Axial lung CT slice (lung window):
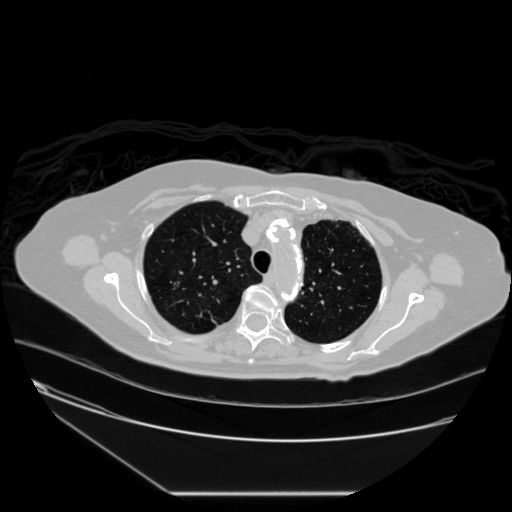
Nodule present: no